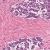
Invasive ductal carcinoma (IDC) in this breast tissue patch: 0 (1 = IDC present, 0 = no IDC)